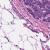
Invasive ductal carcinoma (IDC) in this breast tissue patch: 1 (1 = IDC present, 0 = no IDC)